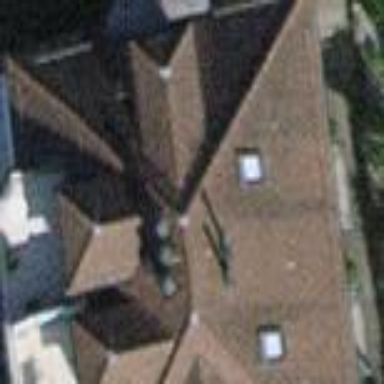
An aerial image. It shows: Building with hipped roof.